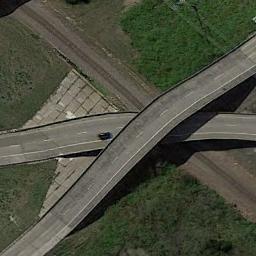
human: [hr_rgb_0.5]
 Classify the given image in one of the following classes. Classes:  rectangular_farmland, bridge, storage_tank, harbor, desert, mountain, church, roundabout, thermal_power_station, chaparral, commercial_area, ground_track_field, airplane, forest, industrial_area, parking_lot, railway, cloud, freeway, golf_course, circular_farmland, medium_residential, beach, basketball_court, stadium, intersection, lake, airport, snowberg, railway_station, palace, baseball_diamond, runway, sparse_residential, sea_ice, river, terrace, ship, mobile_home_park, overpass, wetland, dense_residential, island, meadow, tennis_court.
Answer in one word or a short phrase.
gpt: overpass